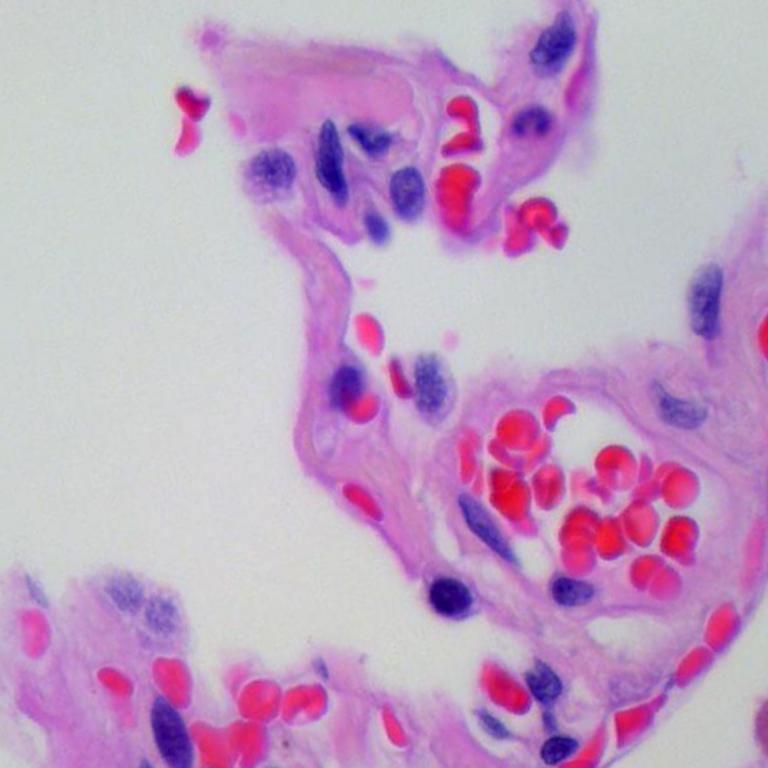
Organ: lung
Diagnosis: benign